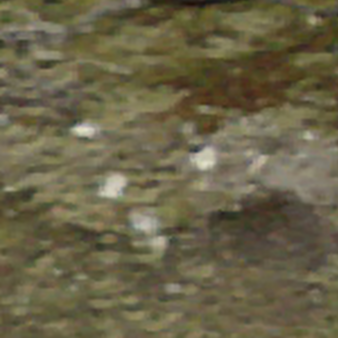
Label: other